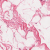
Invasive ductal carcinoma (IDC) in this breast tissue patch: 0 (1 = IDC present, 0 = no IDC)